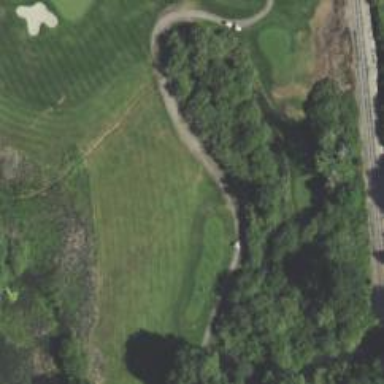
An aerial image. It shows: Golf cartpath that is also road path.